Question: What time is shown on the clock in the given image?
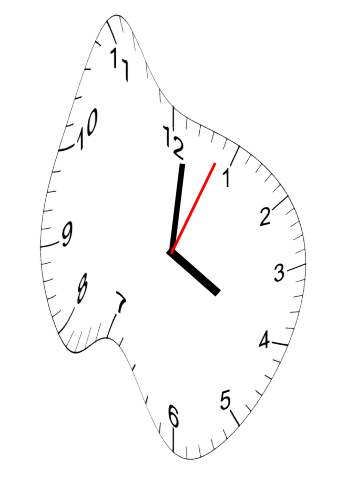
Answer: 04:01:04